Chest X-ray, PA view. Patient: 63 years old, sex M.
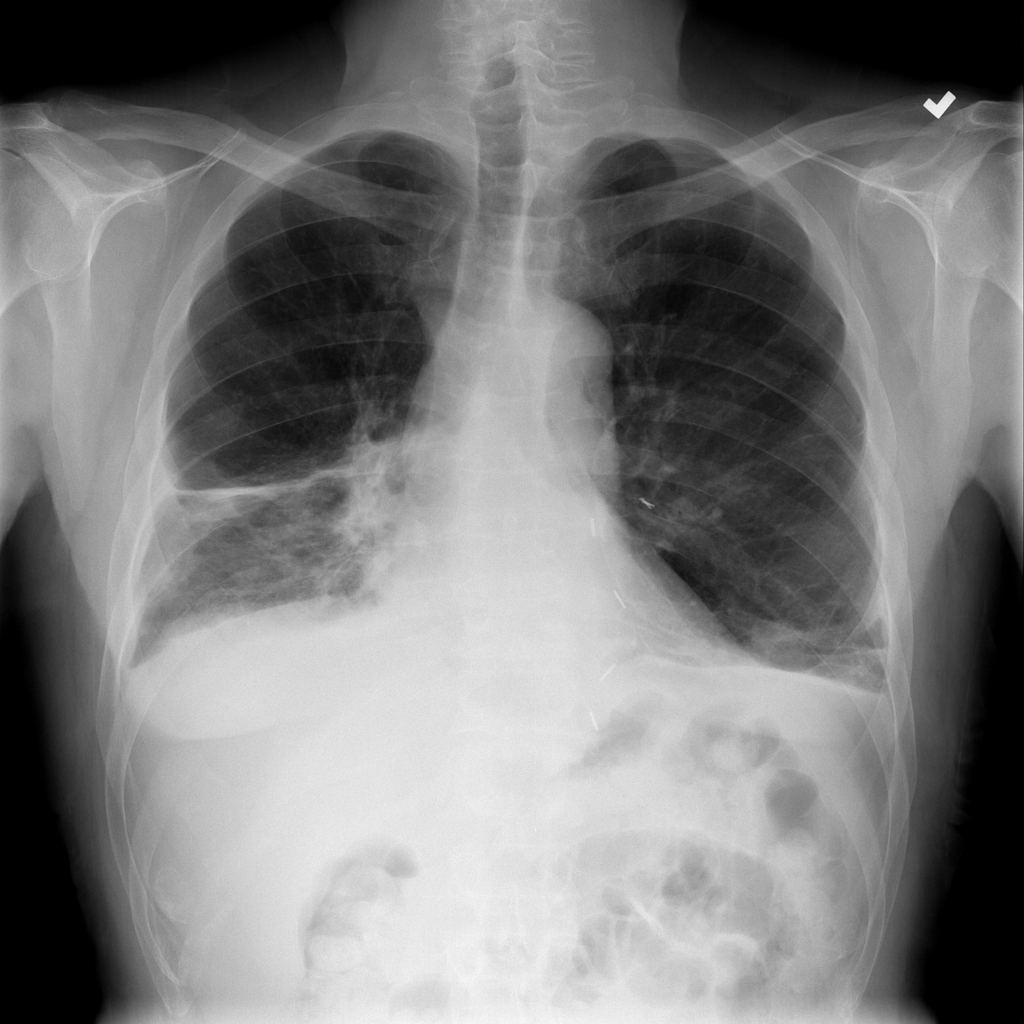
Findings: Fibrosis, Infiltration, Pleural_Thickening